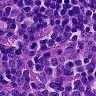
Metastatic tissue present: no